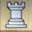
Piece: wR